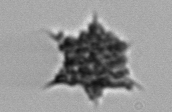
Label: Dictyocha